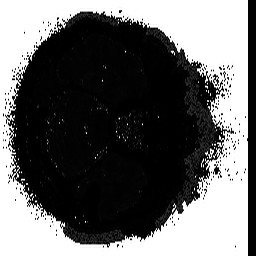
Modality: T2starmap
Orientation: axial
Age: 68
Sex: male
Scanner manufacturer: siemens
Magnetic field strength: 3 T
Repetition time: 0.043 s
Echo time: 0.00184 s